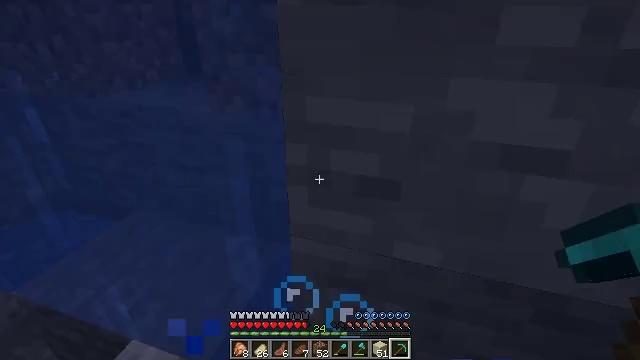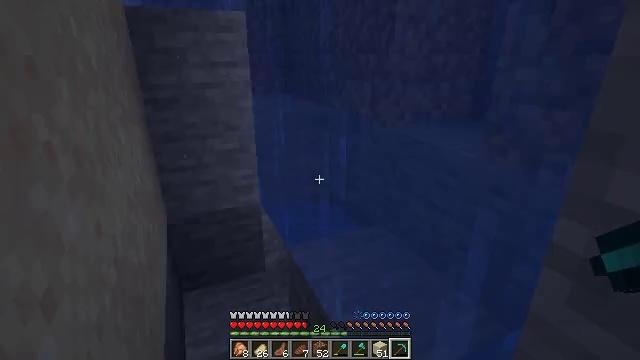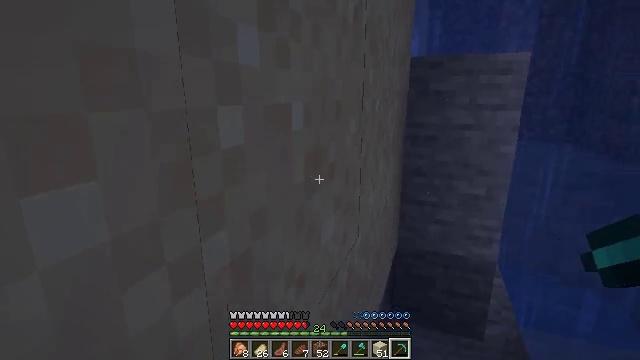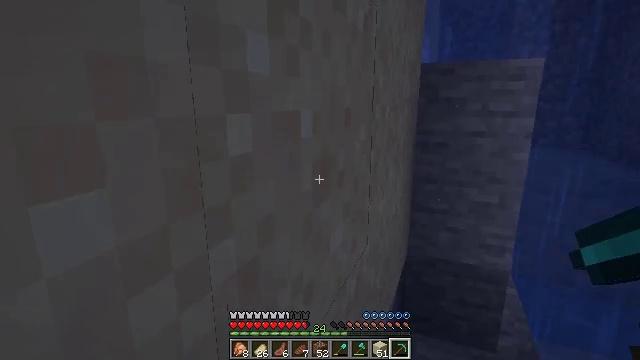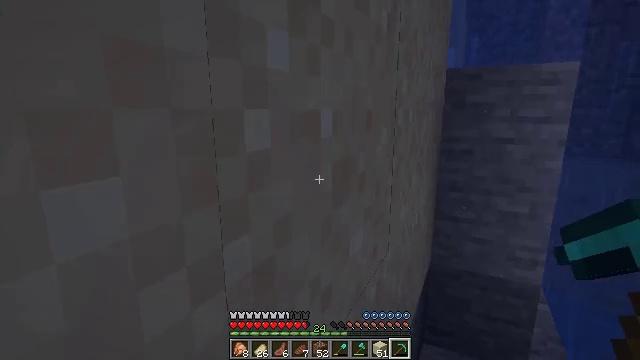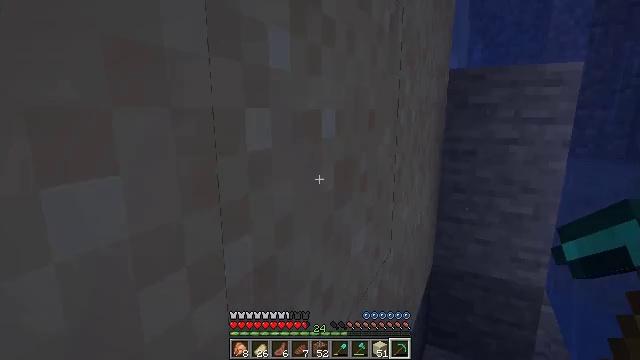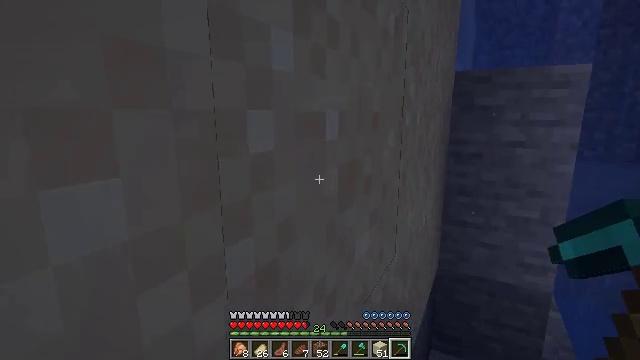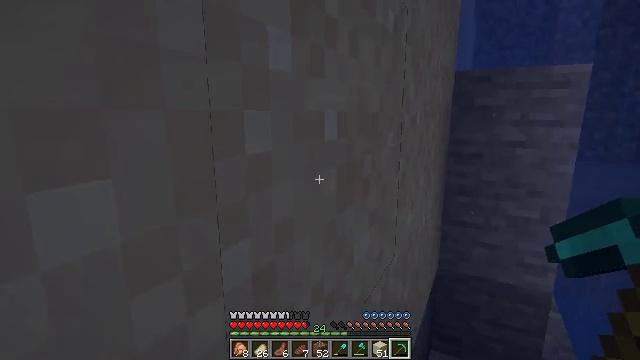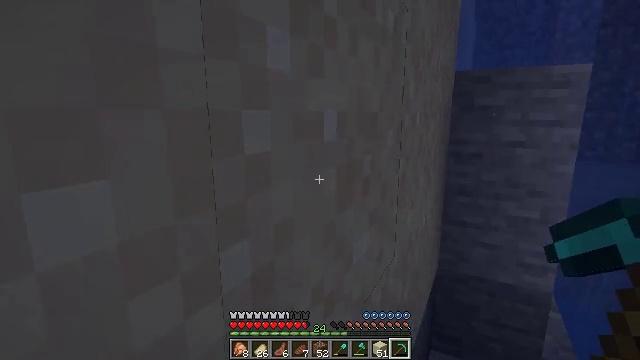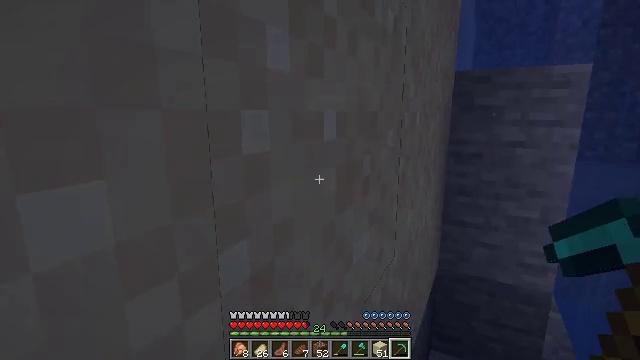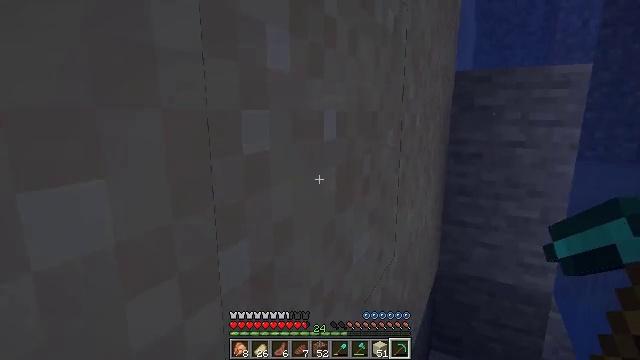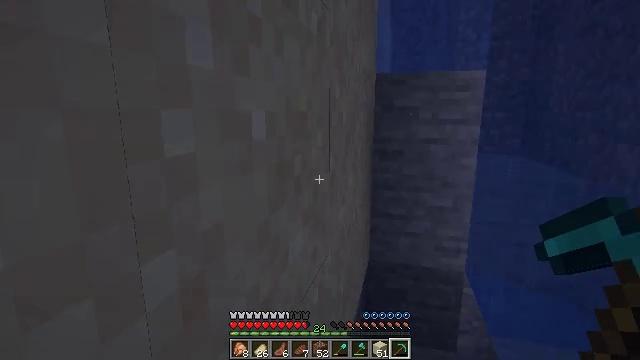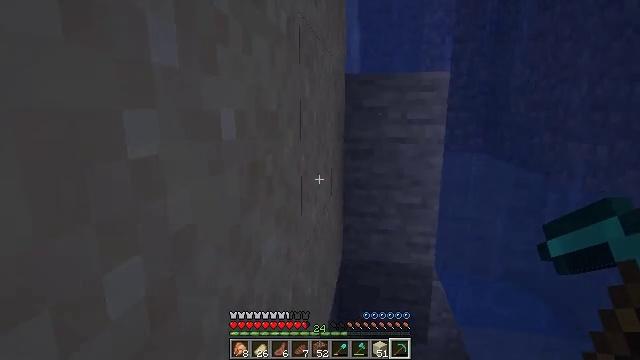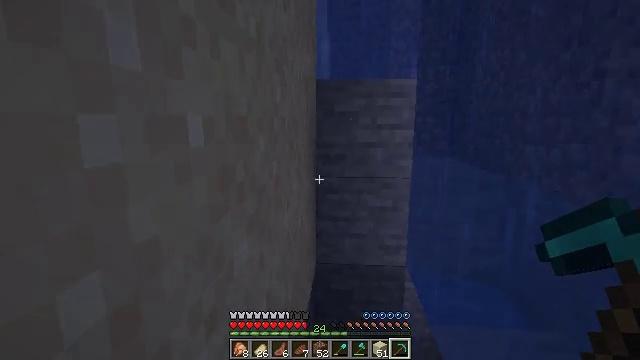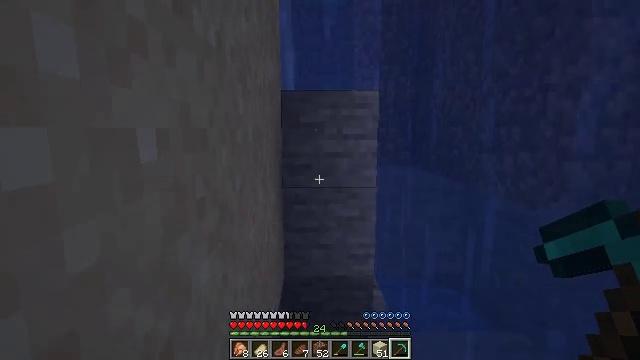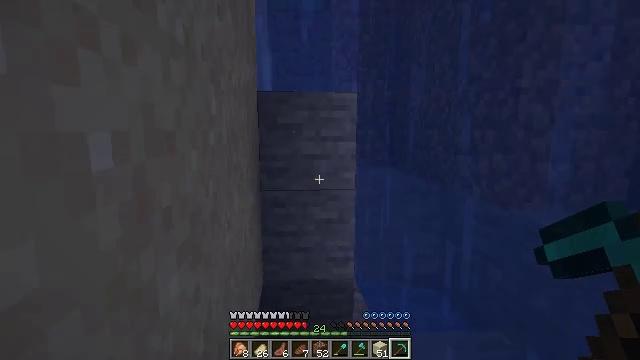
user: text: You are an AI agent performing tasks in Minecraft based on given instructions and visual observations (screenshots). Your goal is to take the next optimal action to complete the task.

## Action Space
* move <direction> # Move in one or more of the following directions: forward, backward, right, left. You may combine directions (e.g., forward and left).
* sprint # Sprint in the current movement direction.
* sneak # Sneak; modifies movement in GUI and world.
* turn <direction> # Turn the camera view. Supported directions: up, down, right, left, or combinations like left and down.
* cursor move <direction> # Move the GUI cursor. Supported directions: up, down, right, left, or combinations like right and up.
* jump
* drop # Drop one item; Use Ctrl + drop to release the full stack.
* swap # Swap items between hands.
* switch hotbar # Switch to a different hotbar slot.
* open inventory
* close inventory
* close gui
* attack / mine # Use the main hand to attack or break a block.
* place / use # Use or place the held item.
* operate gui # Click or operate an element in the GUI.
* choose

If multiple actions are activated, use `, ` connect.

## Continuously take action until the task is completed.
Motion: motion action
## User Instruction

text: Dig up some sand.
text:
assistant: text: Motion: no_op
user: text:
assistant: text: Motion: move forward, turn left and up, jump
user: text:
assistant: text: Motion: turn left and up
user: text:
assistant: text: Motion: turn left and up
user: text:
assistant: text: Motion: no_op
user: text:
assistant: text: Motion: no_op
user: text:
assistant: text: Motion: no_op
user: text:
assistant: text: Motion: no_op
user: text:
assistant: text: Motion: no_op
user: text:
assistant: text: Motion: no_op
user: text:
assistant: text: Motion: turn right
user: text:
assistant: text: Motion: turn right
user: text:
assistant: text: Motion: move forward, turn right
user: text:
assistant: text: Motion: move forward, turn right and up
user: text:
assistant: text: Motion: move forward, turn right
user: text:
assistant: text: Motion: move forward, turn right, jump
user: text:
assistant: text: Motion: move forward, jump
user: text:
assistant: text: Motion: move forward, jump
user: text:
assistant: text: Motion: move forward, jump
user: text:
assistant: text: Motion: move forward, jump
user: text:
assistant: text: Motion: move forward, jump
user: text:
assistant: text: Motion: move forward, jump
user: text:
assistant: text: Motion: move forward, jump
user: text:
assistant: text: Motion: move forward, jump
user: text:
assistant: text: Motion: move forward, jump
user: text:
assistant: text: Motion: move forward, jump
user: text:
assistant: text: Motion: move forward, jump
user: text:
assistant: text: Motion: move forward, jump
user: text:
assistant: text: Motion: move forward, jump
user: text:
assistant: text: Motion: move forward, jump